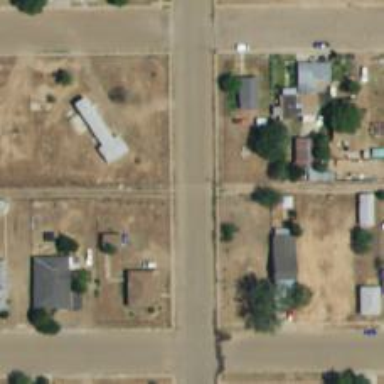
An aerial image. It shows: Alley classified as service road.